设函数$f(x)=\begin{cases}
3^x+1, & x\leq 0 \\
|\log_2 x|, & x>0
\end{cases}$，若关于$x$的函数$g(x)=[f(x)]^2-(a+2)f(x)+3$恰好有六个零点，则实数$a$的取值范围是\underline{~~~~~~}.
【解答】
\raggedright
\noindent 【答案】$\left(2\sqrt{3}-2,\dfrac{3}{2}\right]$
\noindent 【分析】利用数形结合，可知外函数要有三个零点，再利用二次方程根的分布可确定参数范围.
\noindent 【详解】作出函数$f(x)$的图象如下：

令$f(x)=t$，则$f^2(x)-(a+2)f(x)+3=0$可化为$t^2-(a+2)t+3=0$，
依题意，要使函数$g(x)$恰好有六个零点，
则方程$t^2-(a+2)t+3=0$在$(1,2]$内有两个不同的实数根，
解得：$\begin{cases}
\Delta=(a+2)^2-12>0 \\
1<\dfrac{a+2}{2}<2 \\
1-(a+2)+3>0 \\
2^2-(a+2)\times2+3\geq0
\end{cases}$，解得$2\sqrt{3}-2<a\leq\dfrac{3}{2}$.
$\therefore$ 实数$a$的取值范围为$\left(2\sqrt{3}-2,\dfrac{3}{2}\right]$.
故答案为：$\left(2\sqrt{3}-2,\dfrac{3}{2}\right]$.
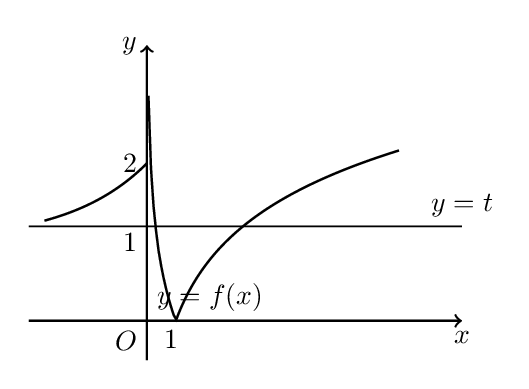